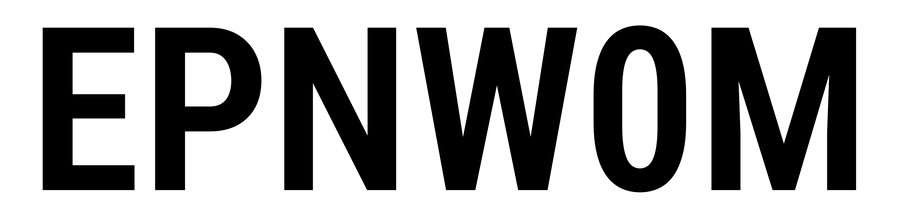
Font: Roboto_Condensed_SemiBold